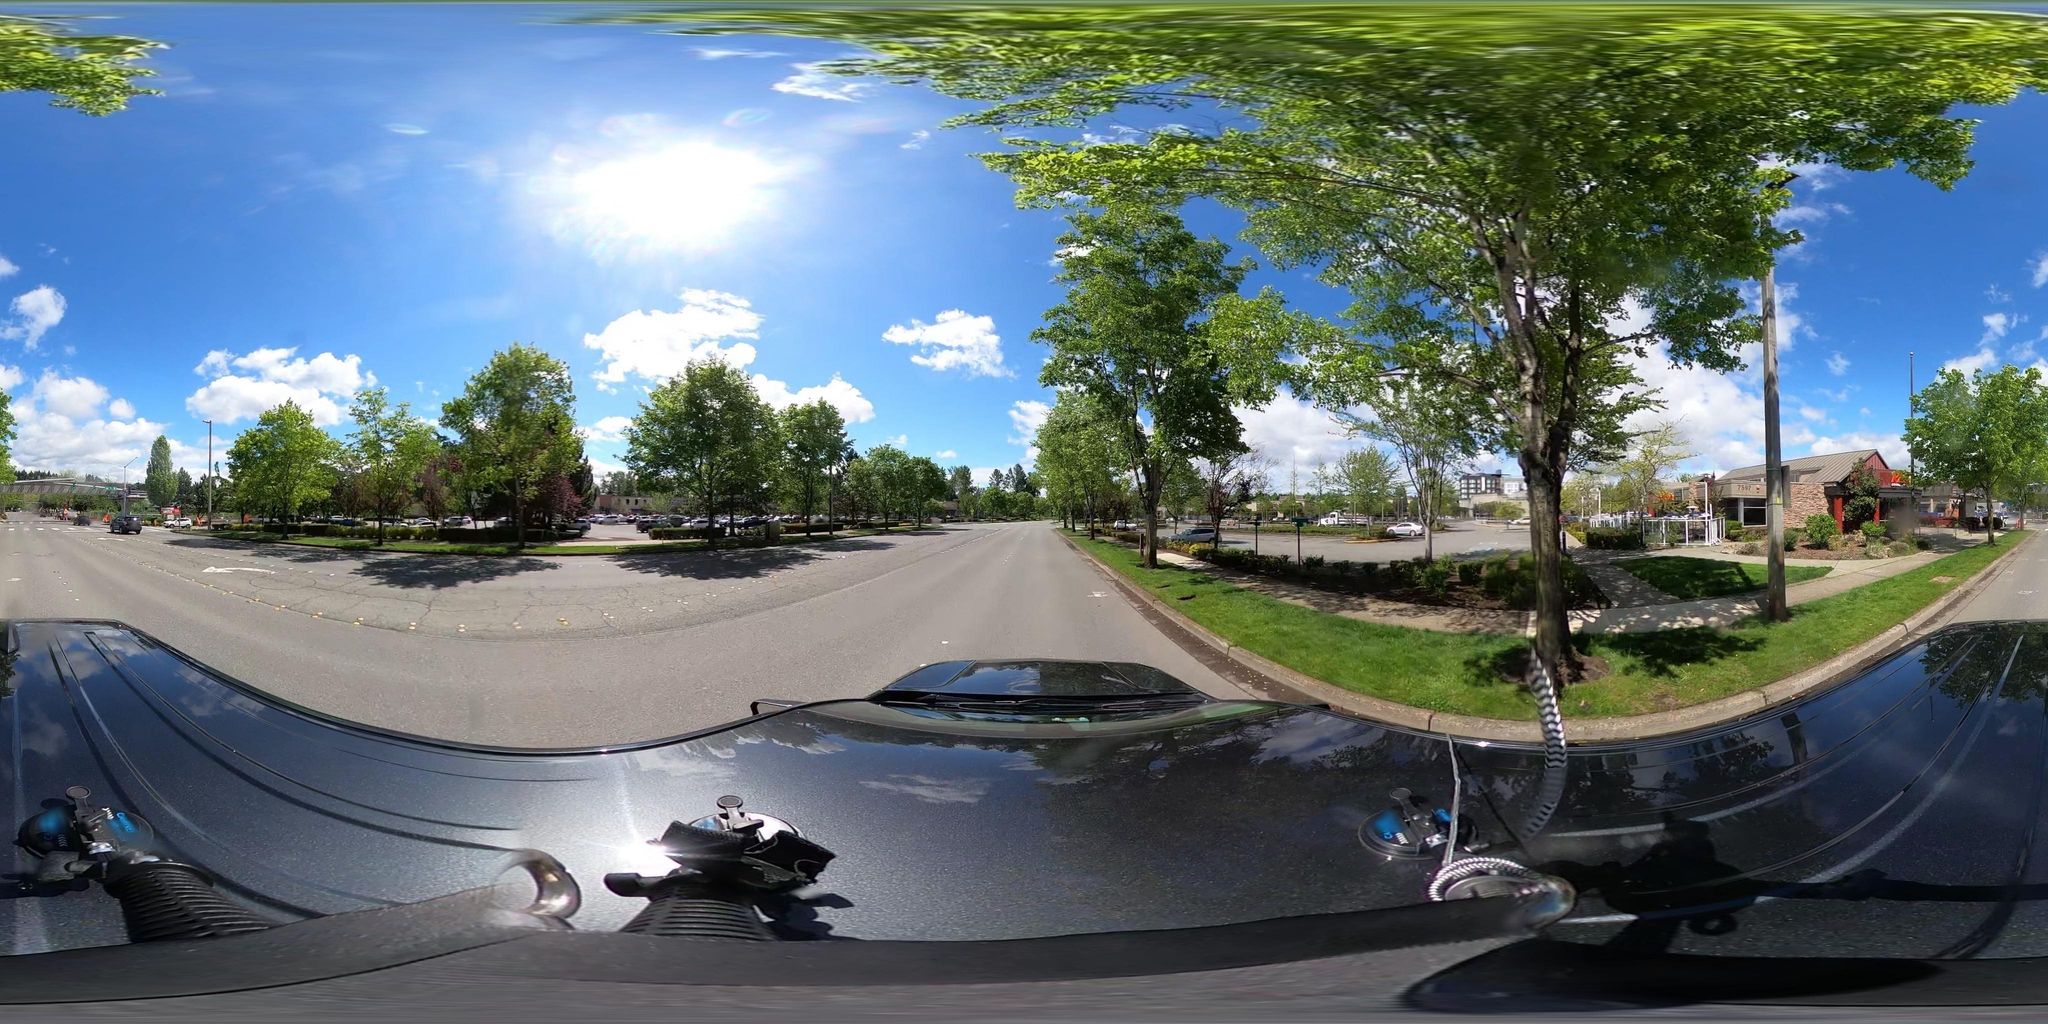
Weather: clear
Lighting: day
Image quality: good
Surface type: cycling surface
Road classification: secondary
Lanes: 5
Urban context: suburban or peri-urban
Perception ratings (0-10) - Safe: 1.73, Lively: 8.25, Beautiful: 8.24, Boring: 5.65, Depressing: 7.08, Wealthy: 5.97